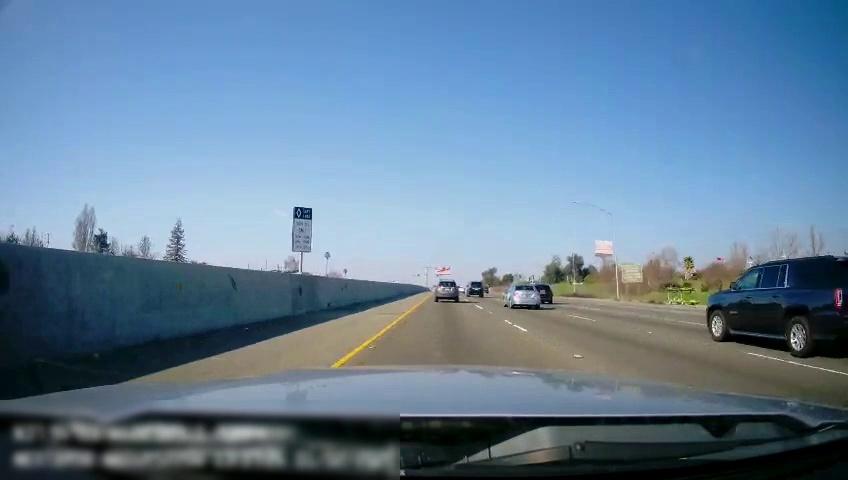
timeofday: Day
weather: Sunny
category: Drivable Space
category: Vehicles | SUV
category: Vehicles | SUV
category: Vehicles | SUV
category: Vehicles | Car
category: Vehicles | Truck
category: Vehicles | SUV
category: Lanes | Current Lane
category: Lanes | Current Lane
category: Lanes | Alternate Lane
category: Lanes | Alternate Lane
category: Traffic | Signs